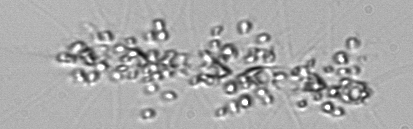
Label: Chaetoceros_didymus_TAG_external_flagellate